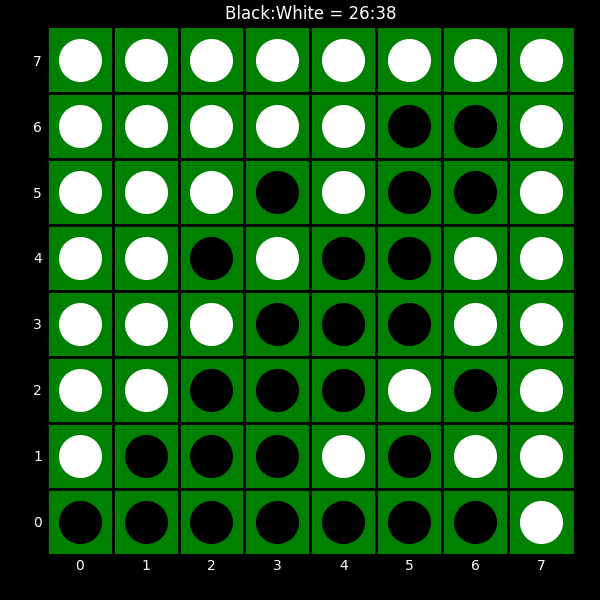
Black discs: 26
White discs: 38